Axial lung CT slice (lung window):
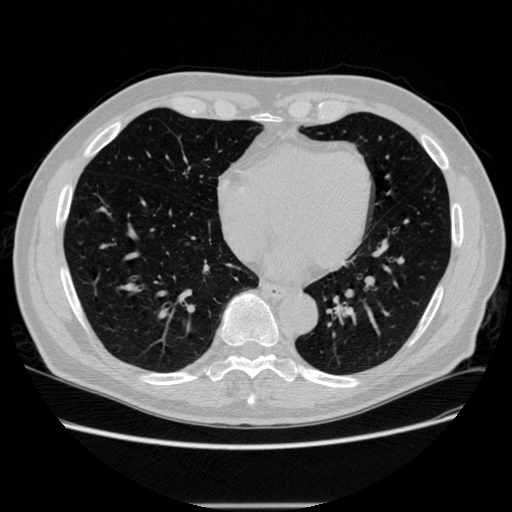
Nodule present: no